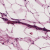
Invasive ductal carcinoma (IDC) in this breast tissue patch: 0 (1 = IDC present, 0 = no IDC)